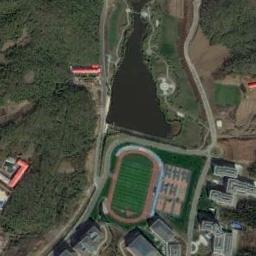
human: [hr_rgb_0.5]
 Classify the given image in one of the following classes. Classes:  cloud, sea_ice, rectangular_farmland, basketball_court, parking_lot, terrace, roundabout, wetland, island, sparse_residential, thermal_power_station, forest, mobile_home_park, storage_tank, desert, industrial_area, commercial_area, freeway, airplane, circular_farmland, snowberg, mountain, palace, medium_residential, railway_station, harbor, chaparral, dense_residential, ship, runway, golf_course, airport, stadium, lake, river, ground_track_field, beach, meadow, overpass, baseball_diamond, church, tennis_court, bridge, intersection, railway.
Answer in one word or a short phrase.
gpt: ground_track_field